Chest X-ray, PA view. Patient: 64 years old, sex F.
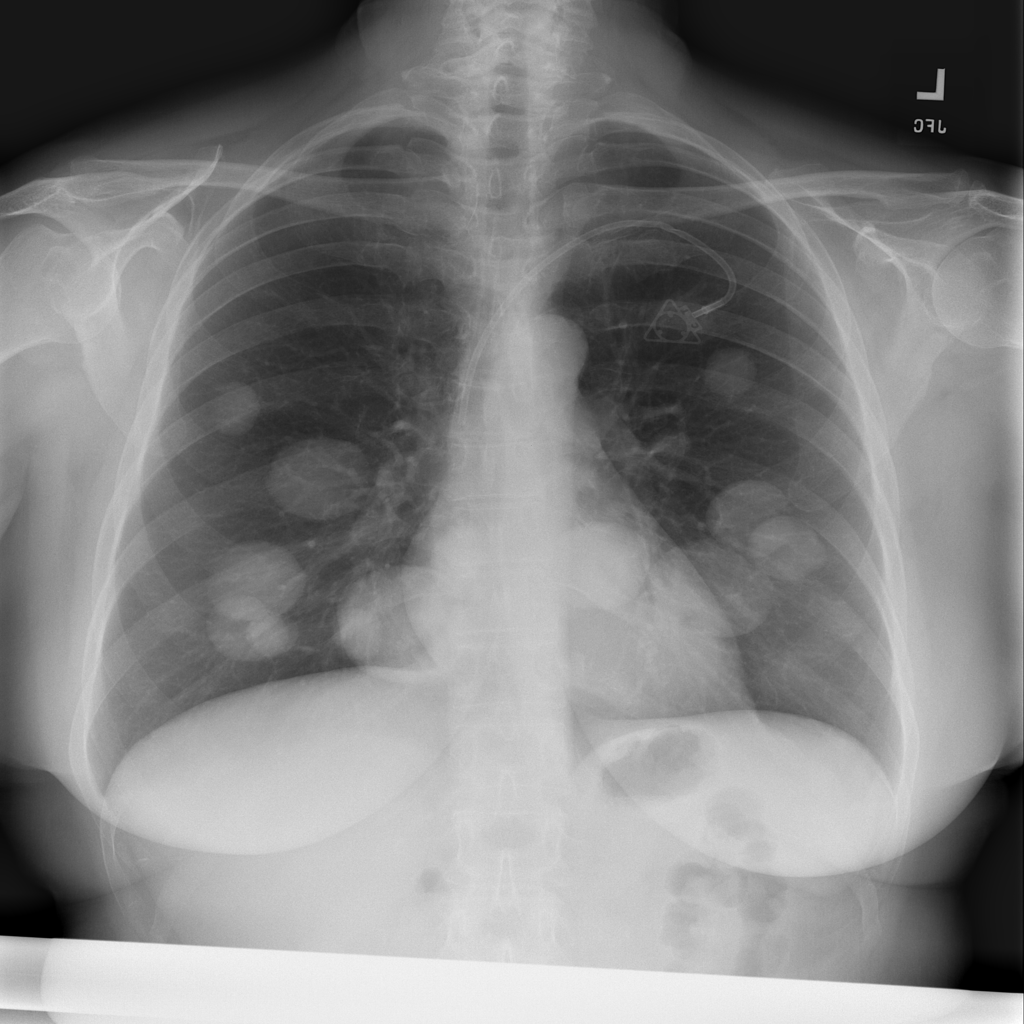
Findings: Mass